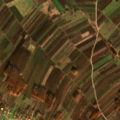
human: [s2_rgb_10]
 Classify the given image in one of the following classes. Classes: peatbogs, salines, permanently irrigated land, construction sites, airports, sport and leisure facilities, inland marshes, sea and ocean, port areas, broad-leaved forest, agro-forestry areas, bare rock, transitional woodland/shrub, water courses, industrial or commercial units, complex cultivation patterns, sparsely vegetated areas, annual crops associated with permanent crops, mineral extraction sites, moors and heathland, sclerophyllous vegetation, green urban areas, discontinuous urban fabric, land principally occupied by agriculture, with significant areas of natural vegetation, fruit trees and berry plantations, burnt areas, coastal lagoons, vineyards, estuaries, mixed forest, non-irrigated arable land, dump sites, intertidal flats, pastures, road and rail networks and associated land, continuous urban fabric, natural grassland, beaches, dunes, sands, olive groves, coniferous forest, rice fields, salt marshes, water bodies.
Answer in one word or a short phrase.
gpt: complex cultivation patterns, land principally occupied by agriculture, with significant areas of natural vegetation